Question:
I have written a program that arranges stars stars into polyhedra, for example tetrahedron. here is a mutant tetrahedron, i dont know why the sides dont line up, and how to correct it. please help.
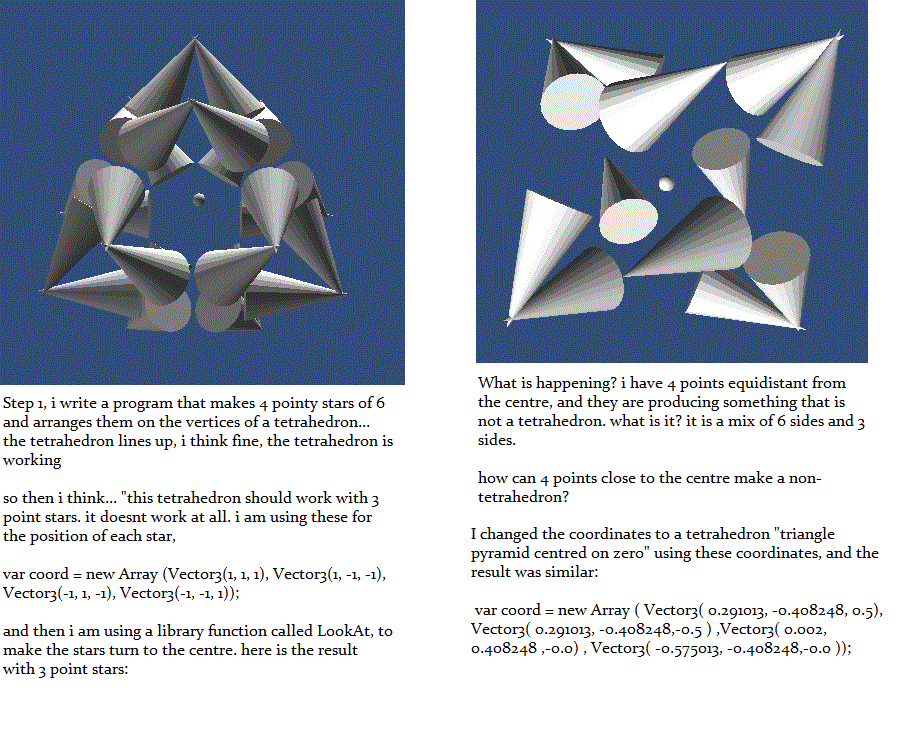
Answer: I had to rotate the stars by +/- 90' and it lined up symetrically. i was confused because the points of the triads were touching, and it gave the illusion that only half the sides could be aligned. actually, by rotating all sides equally by +/- 30 or by 90 degrees produced 2 different classes of symmetrical shapes.